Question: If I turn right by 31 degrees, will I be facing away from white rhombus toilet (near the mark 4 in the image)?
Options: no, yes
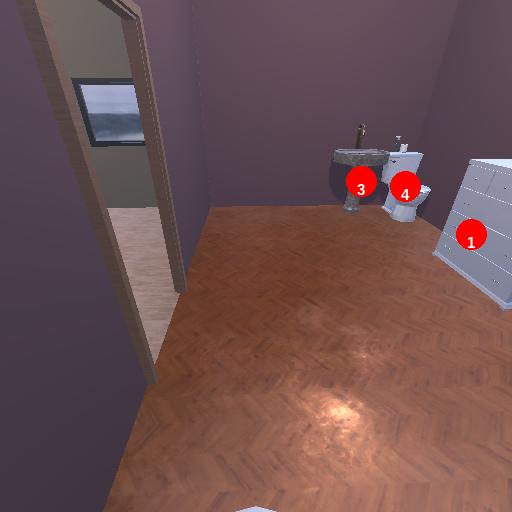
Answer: no